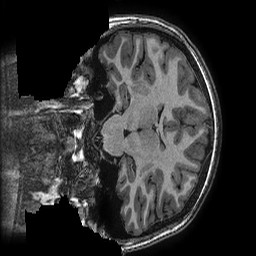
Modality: T1w
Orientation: coronal
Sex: female
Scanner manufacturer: ge
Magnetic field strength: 3 T
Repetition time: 0.0077 s
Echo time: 0.003436 s